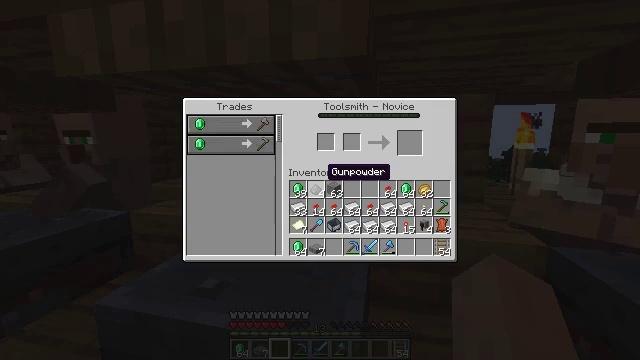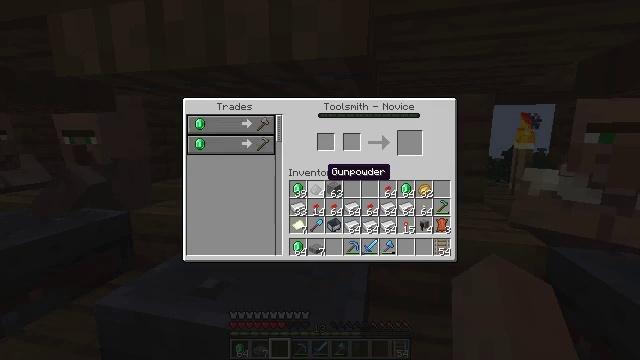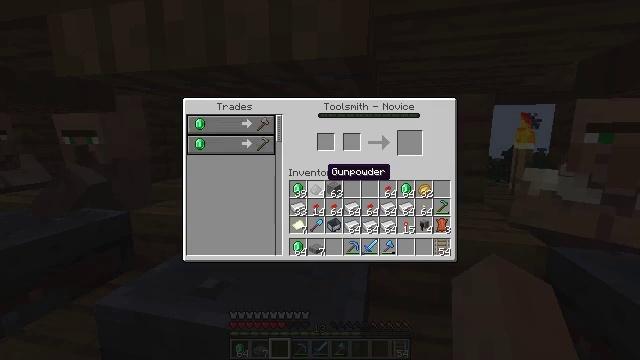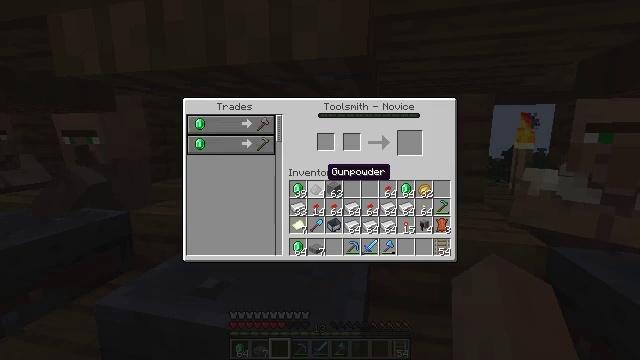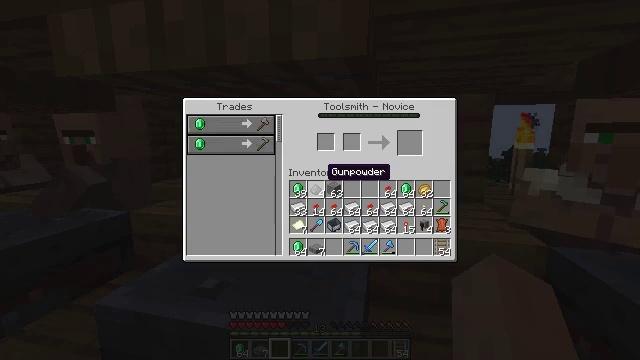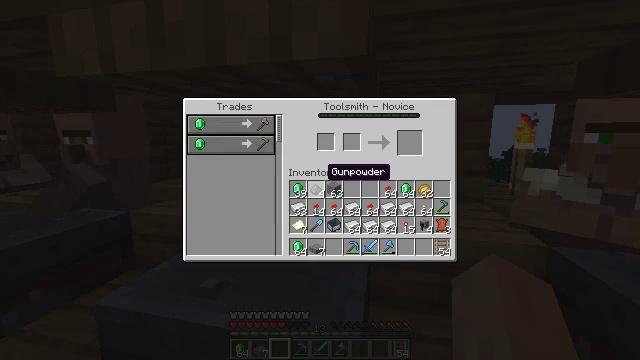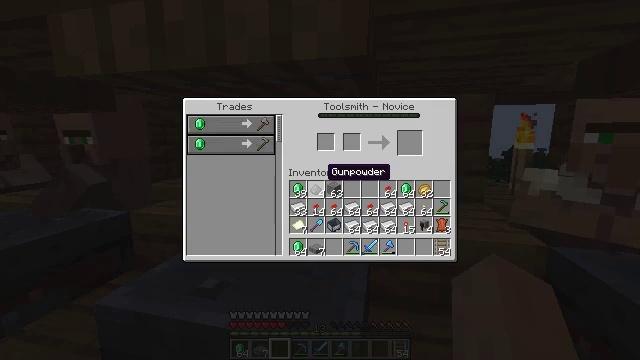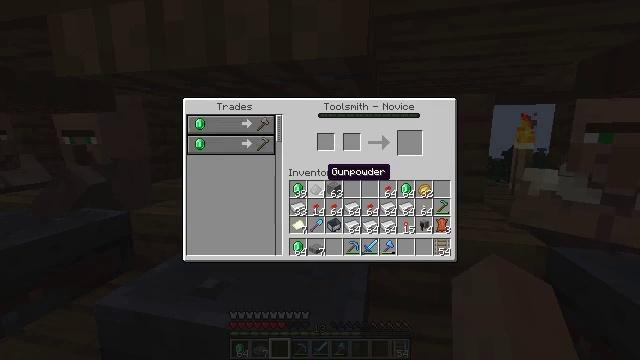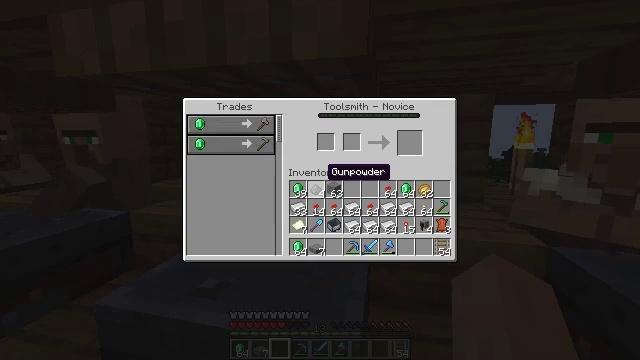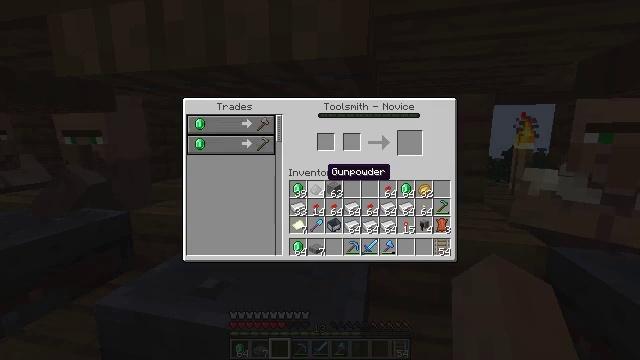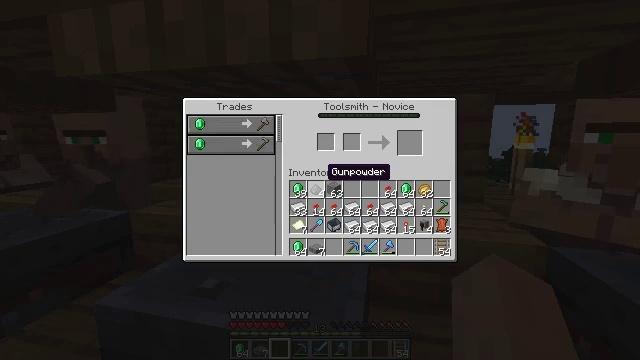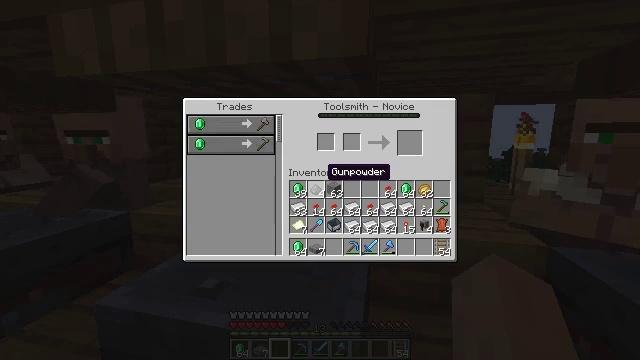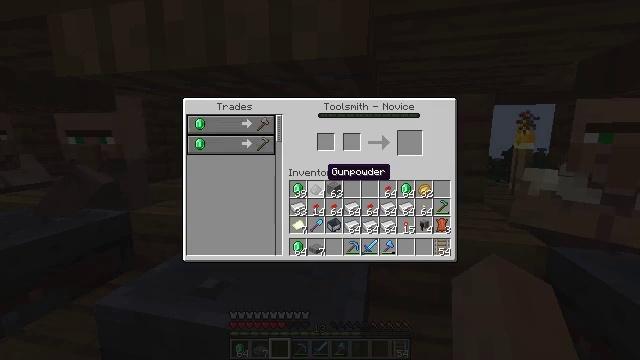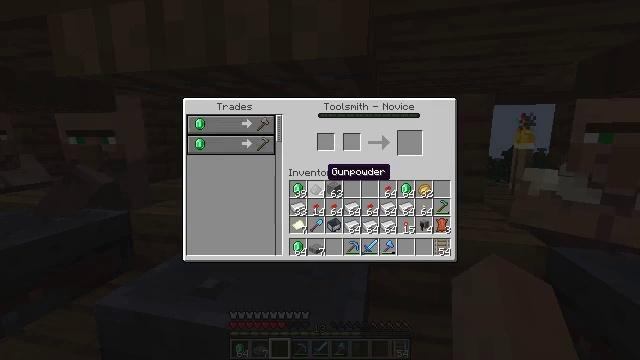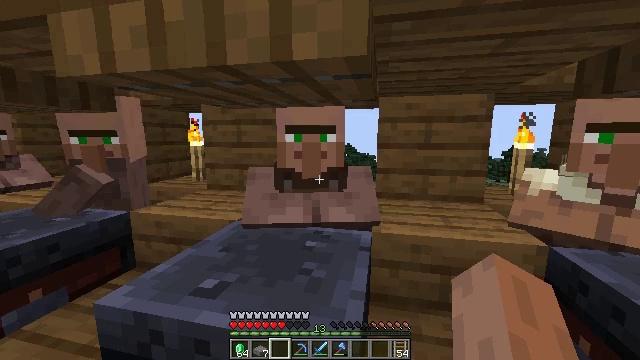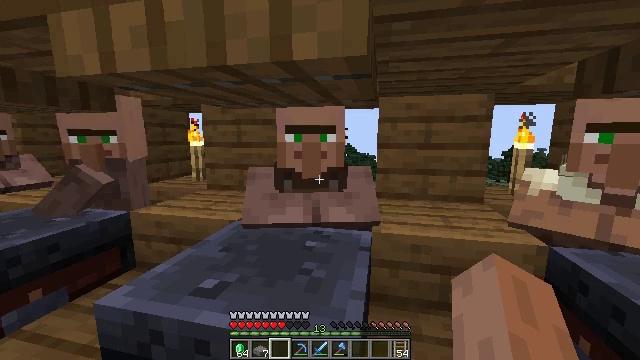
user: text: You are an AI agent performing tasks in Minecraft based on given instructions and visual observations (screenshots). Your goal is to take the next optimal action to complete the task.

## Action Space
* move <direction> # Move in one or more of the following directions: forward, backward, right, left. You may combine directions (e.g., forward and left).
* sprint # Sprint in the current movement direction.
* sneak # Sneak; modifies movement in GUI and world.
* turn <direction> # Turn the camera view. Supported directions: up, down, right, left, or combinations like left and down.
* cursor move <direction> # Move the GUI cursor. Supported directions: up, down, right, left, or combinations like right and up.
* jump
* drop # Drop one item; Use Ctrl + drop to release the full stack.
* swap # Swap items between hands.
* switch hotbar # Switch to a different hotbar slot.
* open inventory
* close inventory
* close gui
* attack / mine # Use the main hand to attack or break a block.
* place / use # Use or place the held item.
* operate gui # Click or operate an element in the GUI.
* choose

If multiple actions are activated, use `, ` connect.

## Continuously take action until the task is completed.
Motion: motion action
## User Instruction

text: Break the smithing table to move it.
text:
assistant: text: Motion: no_op
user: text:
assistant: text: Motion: no_op
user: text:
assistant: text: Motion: no_op
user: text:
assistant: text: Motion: no_op
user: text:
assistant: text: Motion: no_op
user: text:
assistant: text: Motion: no_op
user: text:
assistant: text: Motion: no_op
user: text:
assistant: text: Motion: no_op
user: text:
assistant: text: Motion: no_op
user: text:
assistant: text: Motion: no_op
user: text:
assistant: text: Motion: no_op
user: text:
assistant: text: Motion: no_op
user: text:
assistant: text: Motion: no_op
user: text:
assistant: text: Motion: no_op
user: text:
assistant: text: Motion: close gui
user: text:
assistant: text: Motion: no_op
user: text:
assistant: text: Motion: no_op
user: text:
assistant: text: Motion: no_op
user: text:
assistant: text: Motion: no_op
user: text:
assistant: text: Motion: no_op
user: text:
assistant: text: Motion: no_op
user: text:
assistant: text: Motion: no_op
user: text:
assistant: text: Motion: no_op
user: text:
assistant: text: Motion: turn left and down
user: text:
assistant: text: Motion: no_op
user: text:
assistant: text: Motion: no_op
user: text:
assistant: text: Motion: no_op
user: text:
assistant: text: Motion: no_op
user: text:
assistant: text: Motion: no_op
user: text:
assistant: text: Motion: turn left